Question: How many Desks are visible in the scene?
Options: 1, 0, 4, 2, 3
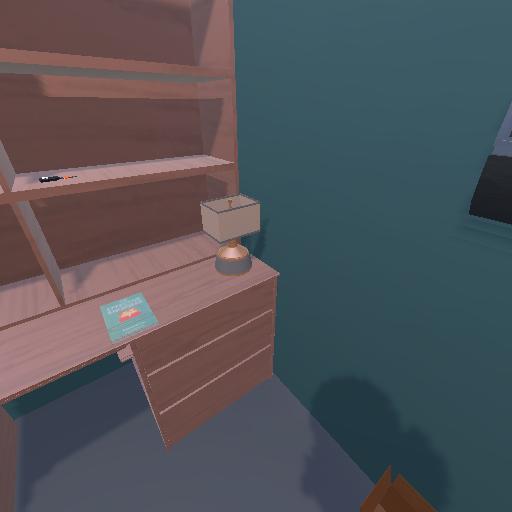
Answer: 1